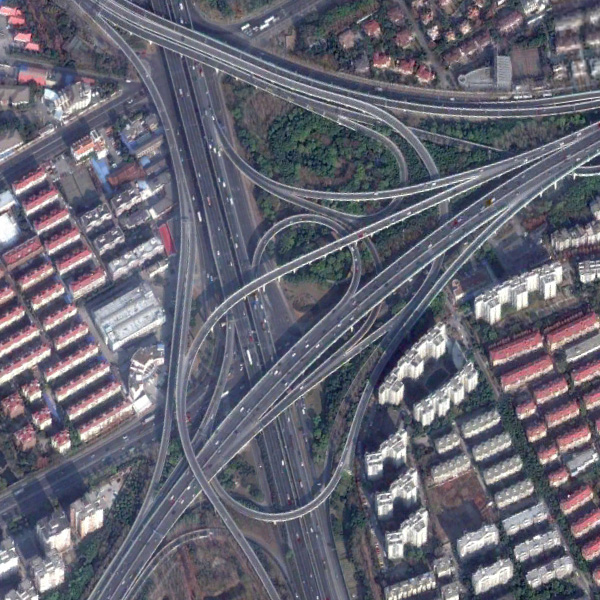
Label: Viaduct